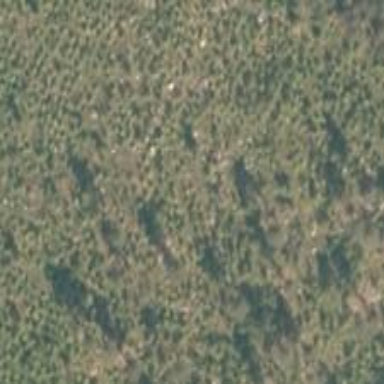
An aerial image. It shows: Forest area.